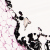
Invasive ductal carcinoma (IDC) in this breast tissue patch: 0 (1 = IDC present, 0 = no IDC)